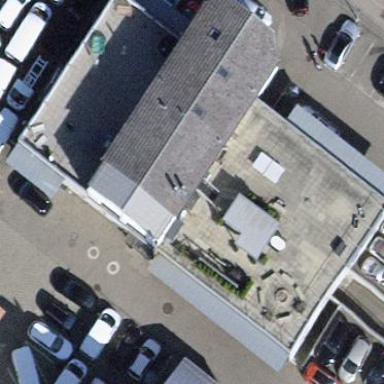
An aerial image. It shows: Building used as car repair shop.